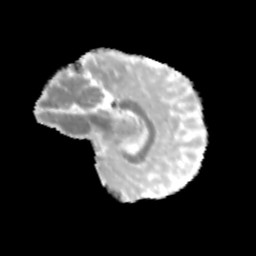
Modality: MD
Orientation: sagittal
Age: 11
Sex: female
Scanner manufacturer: siemens
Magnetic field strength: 3 T
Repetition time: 3.8 s
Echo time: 0.07 s